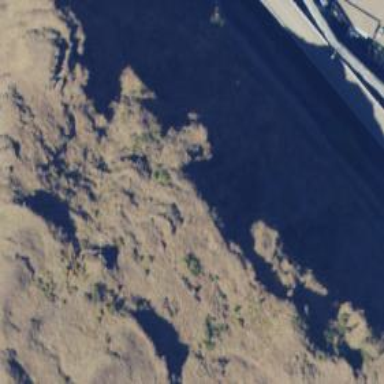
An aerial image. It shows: Cliff in nature.